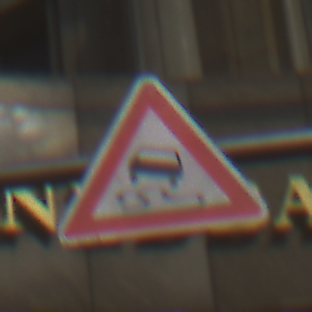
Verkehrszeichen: SchleuderOderRutschgefahr
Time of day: MorningAfternoon
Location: Outdoor (Urban)
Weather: PartlyCloudy
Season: NotSpecified
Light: Natural